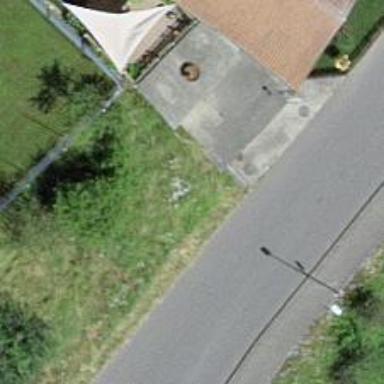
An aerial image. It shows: Bus stop along the road.